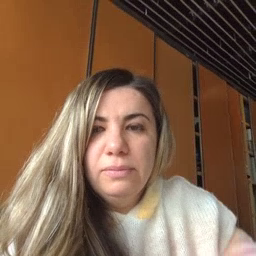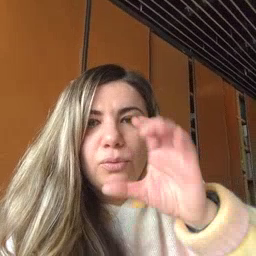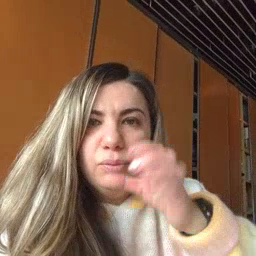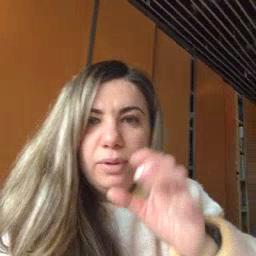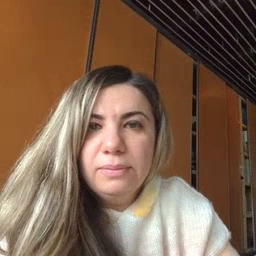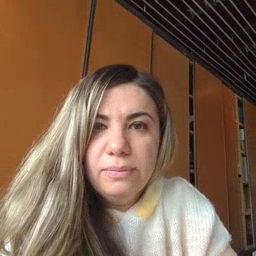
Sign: drink